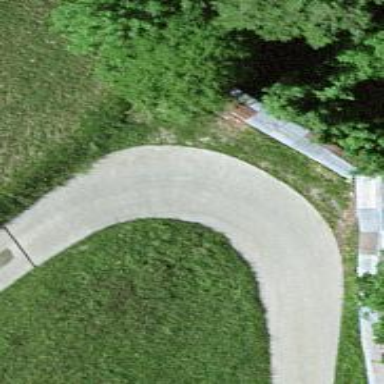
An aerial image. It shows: Well-maintained track road of grade 1.